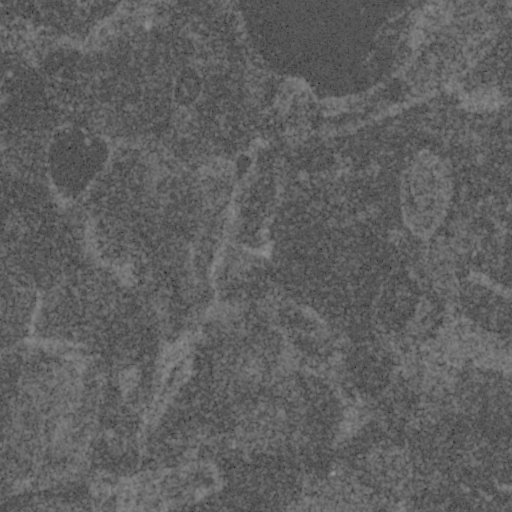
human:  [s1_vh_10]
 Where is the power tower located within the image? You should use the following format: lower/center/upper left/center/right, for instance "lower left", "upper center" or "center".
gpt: The power tower is located in the lower of the image.
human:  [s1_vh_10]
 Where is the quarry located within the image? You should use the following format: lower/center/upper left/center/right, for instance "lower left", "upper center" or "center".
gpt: The quarry is located in the center right of the image.
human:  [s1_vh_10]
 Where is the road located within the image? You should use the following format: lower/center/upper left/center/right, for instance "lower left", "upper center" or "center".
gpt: There is no road in the image.

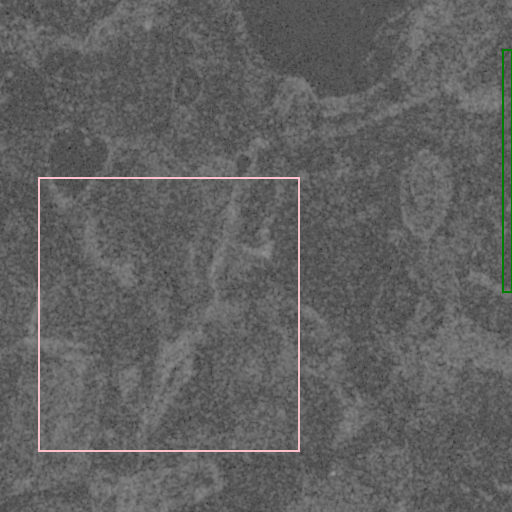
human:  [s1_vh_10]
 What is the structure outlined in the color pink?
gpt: The structure outlined in pink is a crop field.
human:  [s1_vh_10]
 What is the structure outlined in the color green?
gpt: The structure outlined in green is a quarry.
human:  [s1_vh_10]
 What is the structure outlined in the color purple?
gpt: There is no purple outline.